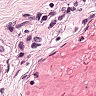
Metastatic tissue present: yes